This wavelet scalogram was computed from a rotor test-rig vibration snapshot. What is the most likely rotor condition (normal, misalignment, unbalance, looseness)?
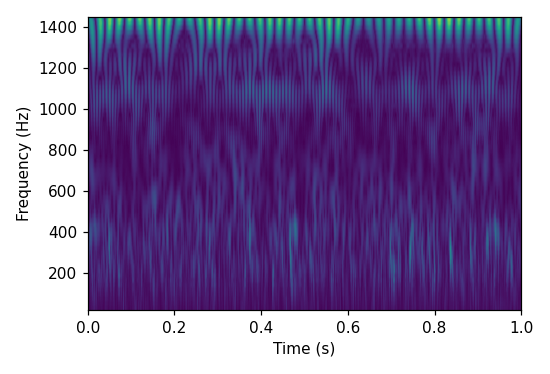
Answer: unbalance